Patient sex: M
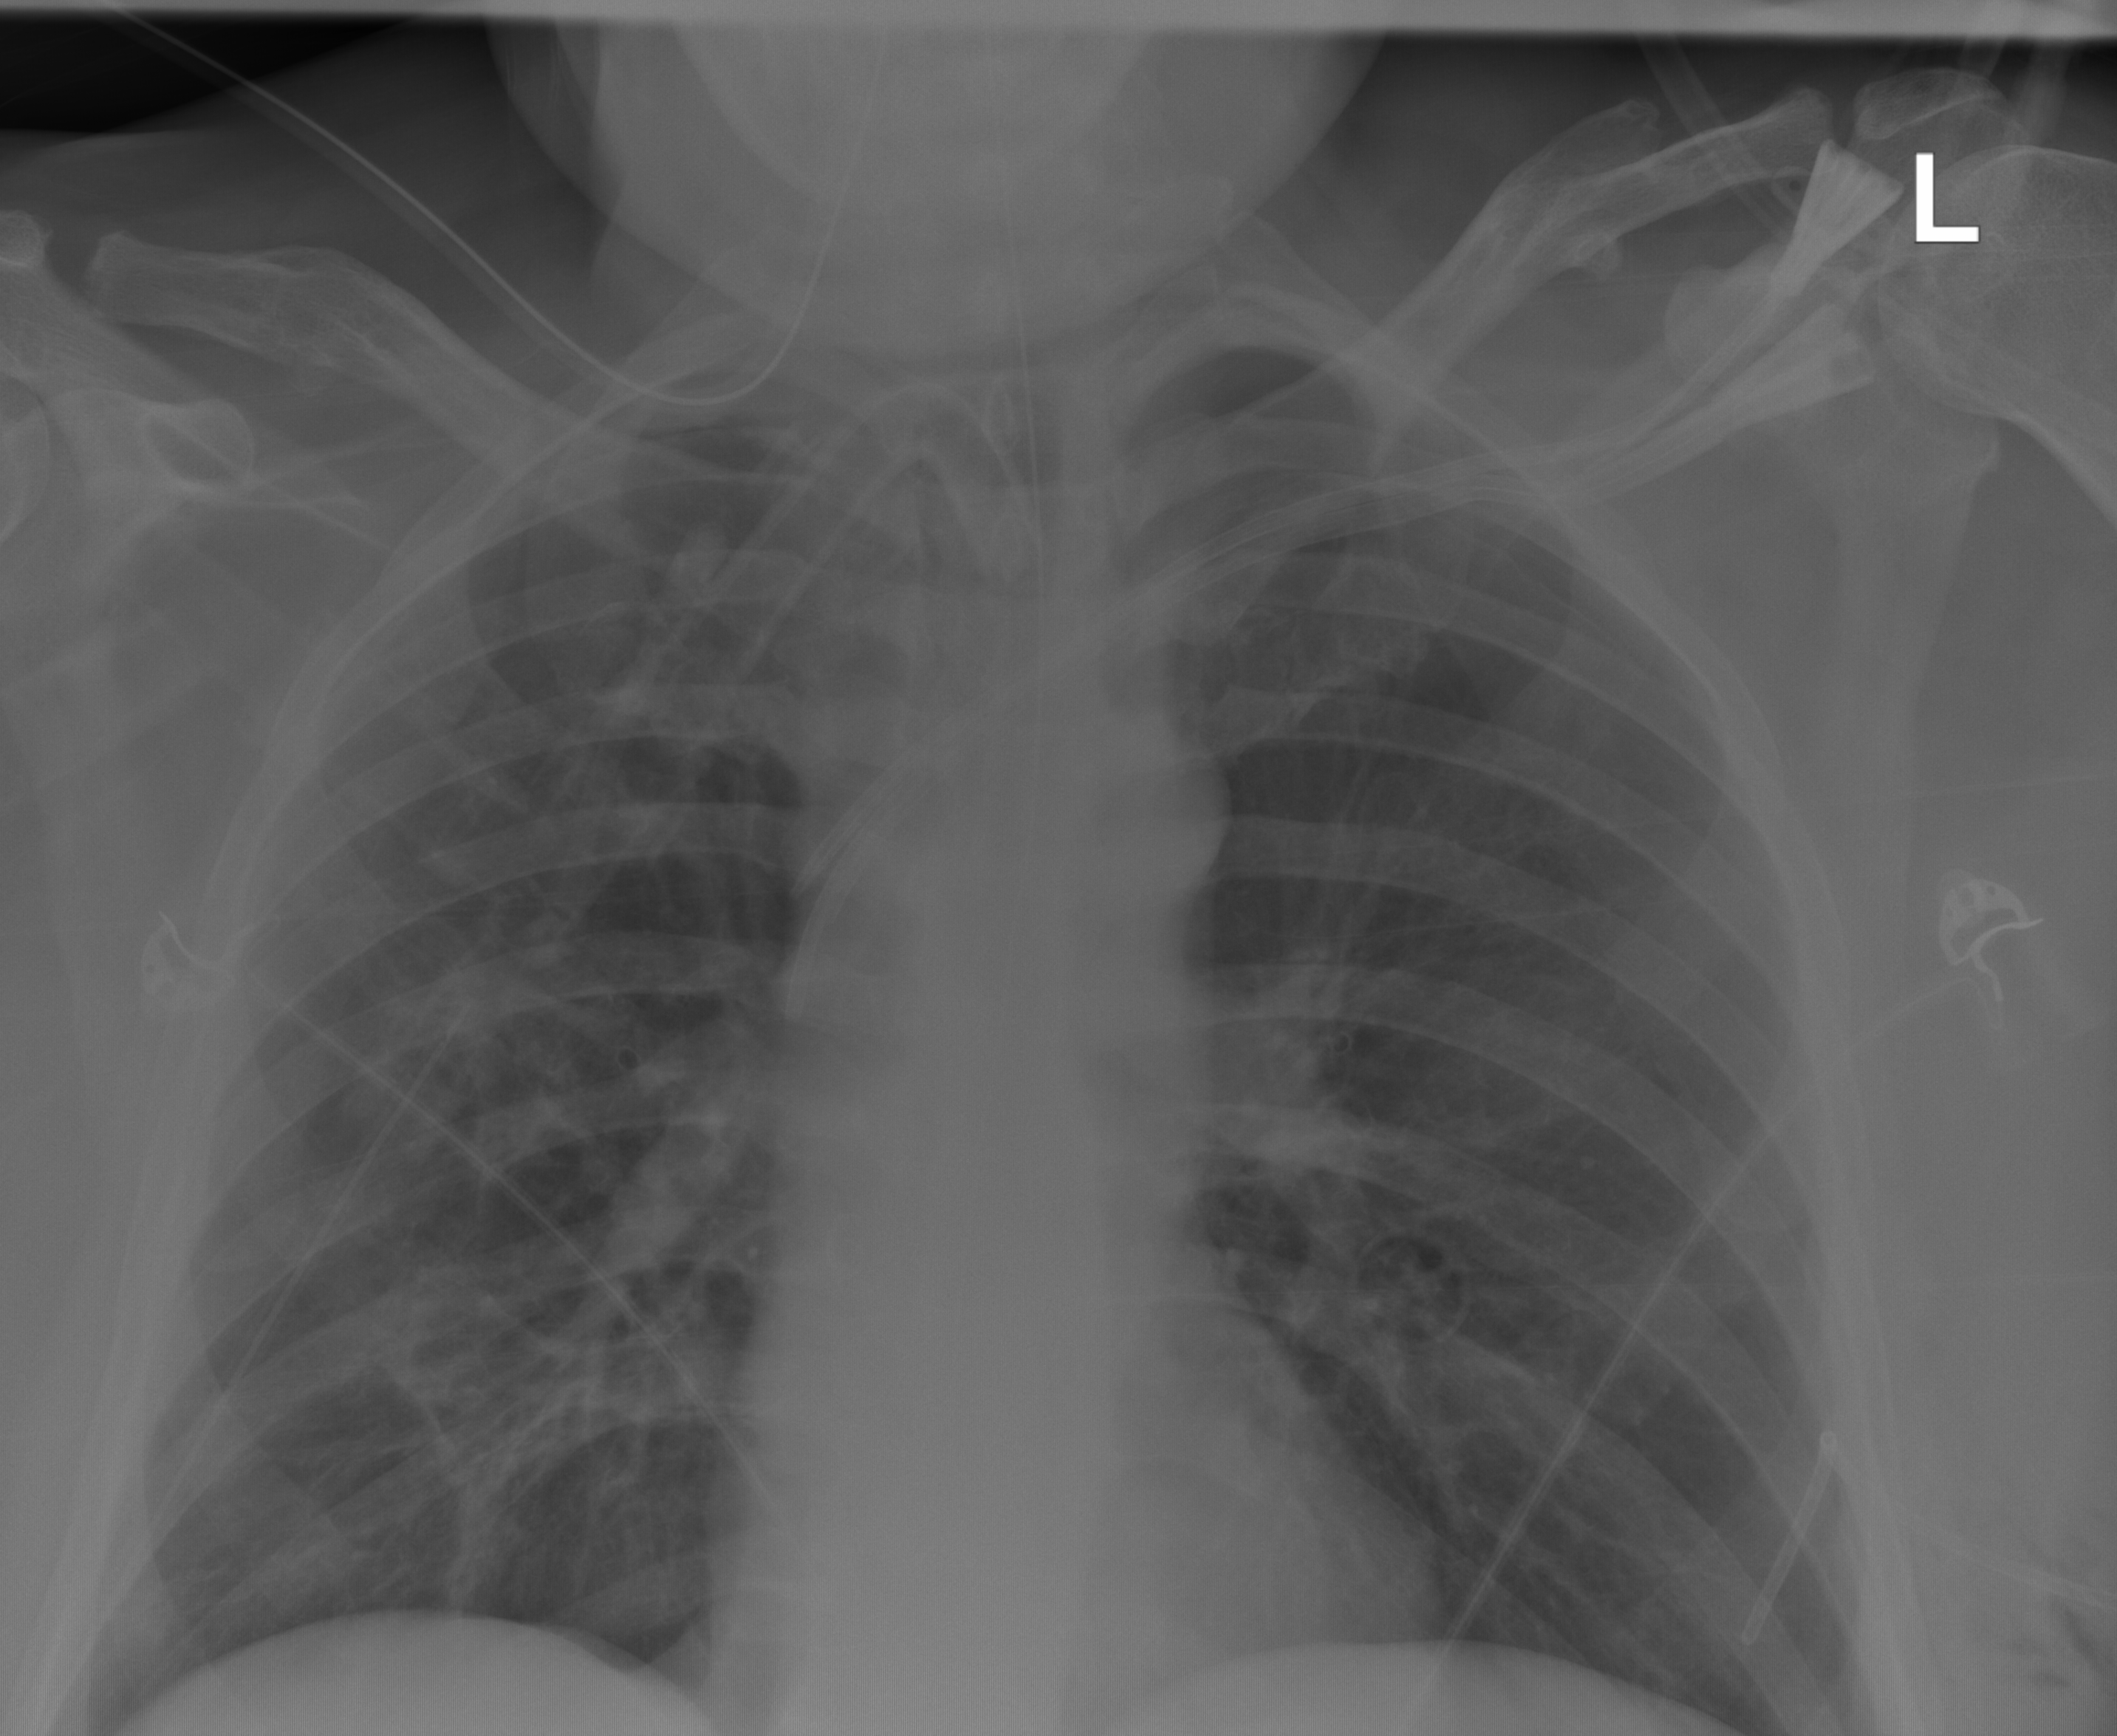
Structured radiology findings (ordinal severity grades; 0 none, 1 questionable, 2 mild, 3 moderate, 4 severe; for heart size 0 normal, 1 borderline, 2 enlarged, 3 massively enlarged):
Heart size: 0
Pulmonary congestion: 0
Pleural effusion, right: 0
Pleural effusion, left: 0
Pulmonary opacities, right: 2
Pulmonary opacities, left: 0
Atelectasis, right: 2
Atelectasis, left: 0